Question: I need a routine to get some random 2D vectors with higher probability to random spots. The spots can be rectangles as well. Please help me.
The function have to look like these
'''
public Vector GetRandomHotSpotVectors(Vector minPosition, Vector maxPostion, int spotsCount, float minSpotSize, float maxSpotSize, int VectorCount);
var vectors = GetRandomHotSpotVectors(new Vector(0,0), new Vector(200,200), 2, 20, 30, 44);
'''

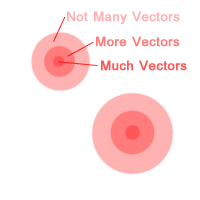
Answer: '''
public static readonly Random Rand = new Random();
public static float NextFloat(float min, float max)
{
return min + ((float)Rand.NextDouble() * (max - min));
}
public static Vector4[] GetHotSpotVectors(
Vector2 leftTop,
Vector2 rightBottom,
int spotsCount,
float minSpotSize,
float maxSpotSize,
float minVectorObjSize,
float maxVectorObjSize,
int vectorCount)
{
var vectors = new Vector4[vectorCount];
var vectorsProceeded = 0;
for (var i = 0; i != spotsCount; i++)
{
var spotSize = NextFloat(minSpotSize, maxSpotSize);
var left = NextFloat(leftTop.X, rightBottom.X - spotSize);
var top = NextFloat(leftTop.Y, rightBottom.Y - spotSize);
var right = left + spotSize;
var bottom = top + spotSize;
var currSpotCount = vectorCount / spotsCount;
for (var j = vectorsProceeded; j < vectorsProceeded + currSpotCount; j++)
{
var vecObjSize = NextFloat(minSpotSize, maxVectorObjSize);
vectors[j] = new Vector4(
NextFloat(left, right),
NextFloat(top, bottom),
vecObjSize,
vecObjSize);
}
vectorsProceeded += currSpotCount;
}
return vectors;
}
'''